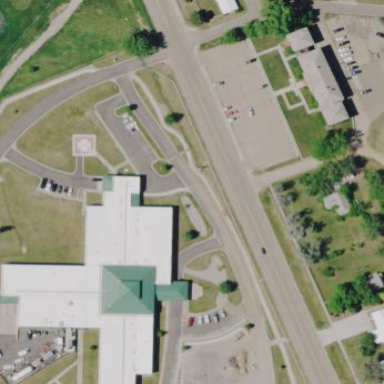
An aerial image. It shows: Clinic building offering healthcare services.